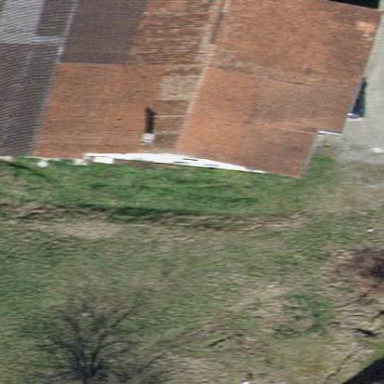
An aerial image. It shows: Gabled roof farm building.